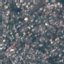
Land use / land cover: Residential